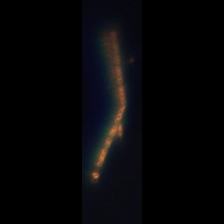
Taxon: Skeletonema
Group: Diatoms